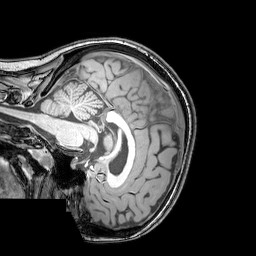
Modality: T1w
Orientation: sagittal
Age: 20
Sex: female
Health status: healthy
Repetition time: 0.081 s
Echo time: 0.037 s